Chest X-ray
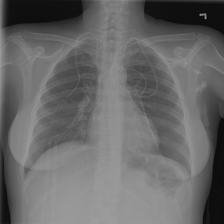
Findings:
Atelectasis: negative
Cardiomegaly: negative
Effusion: negative
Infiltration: negative
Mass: negative
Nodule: negative
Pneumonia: negative
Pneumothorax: negative
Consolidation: negative
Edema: negative
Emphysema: negative
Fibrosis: negative
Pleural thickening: negative
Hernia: negative